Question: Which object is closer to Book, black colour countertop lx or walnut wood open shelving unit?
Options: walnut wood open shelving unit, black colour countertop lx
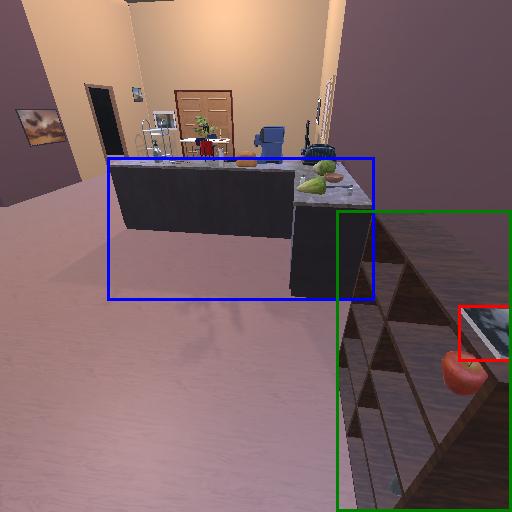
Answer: walnut wood open shelving unit